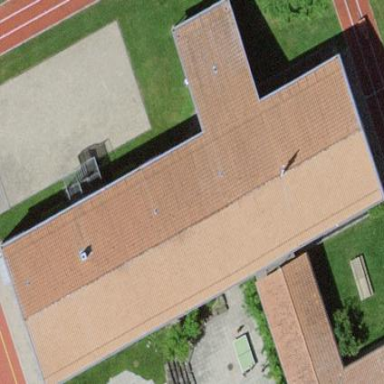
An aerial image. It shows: School building.